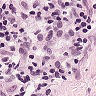
Metastatic tissue present: no